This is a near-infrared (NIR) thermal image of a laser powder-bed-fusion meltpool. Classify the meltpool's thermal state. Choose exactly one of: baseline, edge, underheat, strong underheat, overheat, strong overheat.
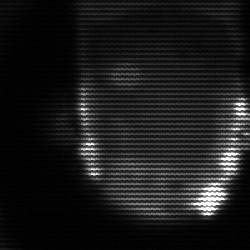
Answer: baseline